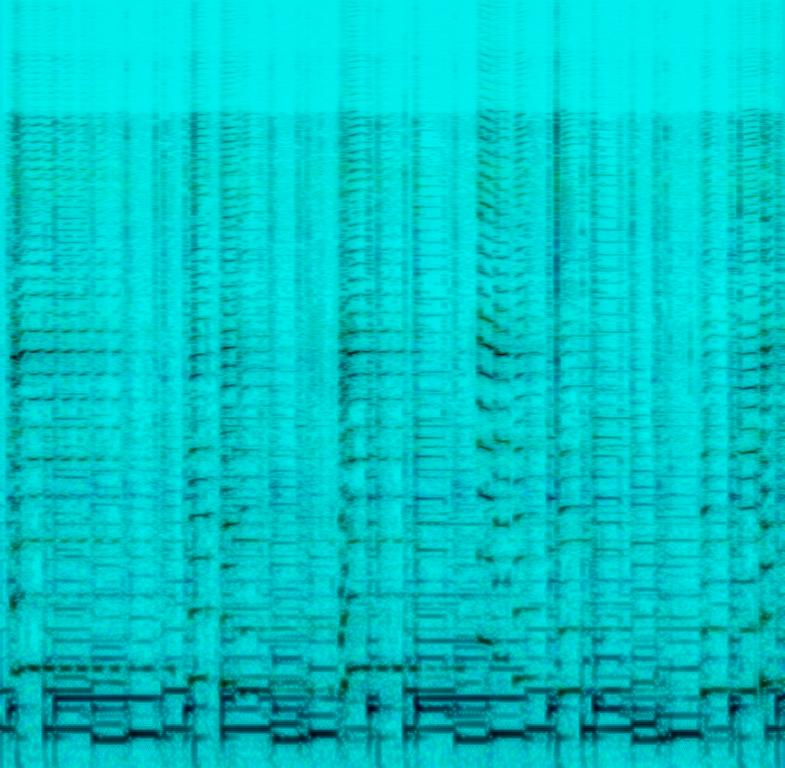
The low quality recording features a harmonica solo melody played over funky acoustic rhythm guitar. It sounds passionate and easygoing, even though the recording is a bit noisy and in mono.